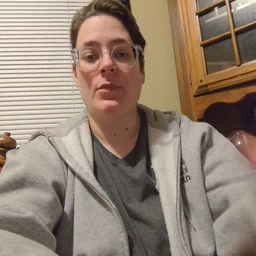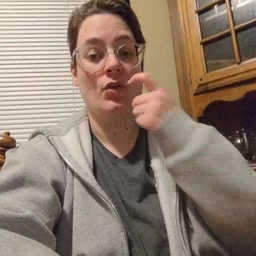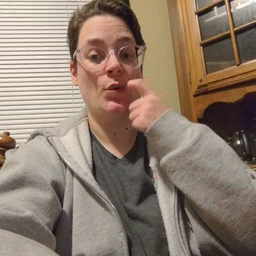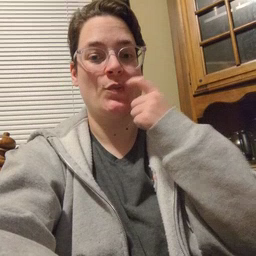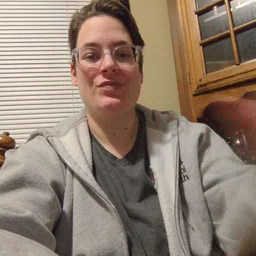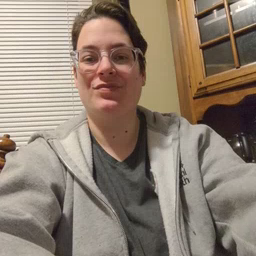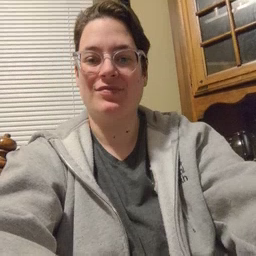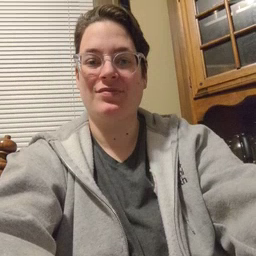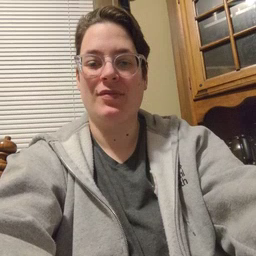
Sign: tooth